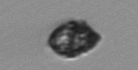
Label: Kryptoperidinium_triquetrum